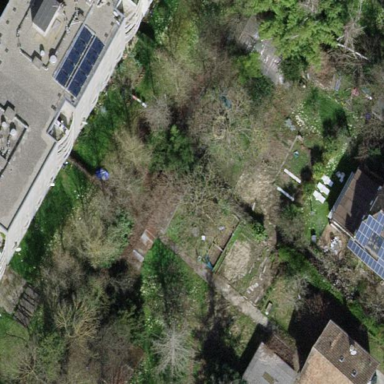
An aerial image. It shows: Garden enclosed by fence.